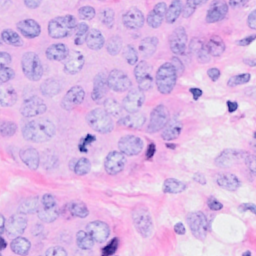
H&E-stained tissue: Breast